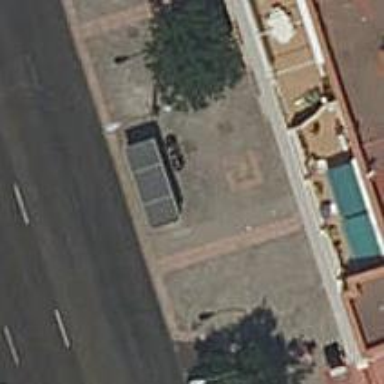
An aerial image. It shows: Bus stop with shelter. It is platform for public transport.